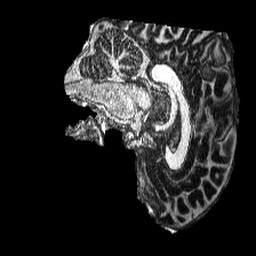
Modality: MP2RAGE
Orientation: sagittal